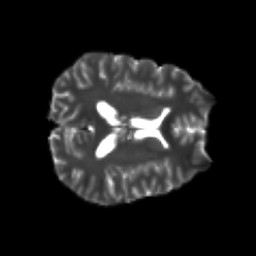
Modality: T2w
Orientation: axial
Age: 21
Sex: male
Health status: healthy
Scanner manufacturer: philips
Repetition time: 7.39 s
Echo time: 0.08599 s